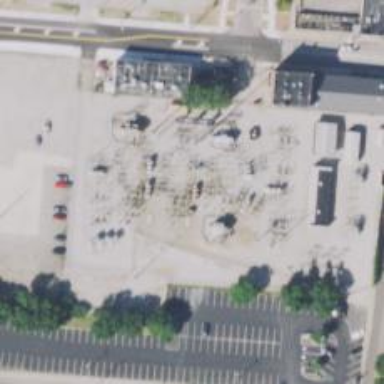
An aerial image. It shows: Switch for power supply.